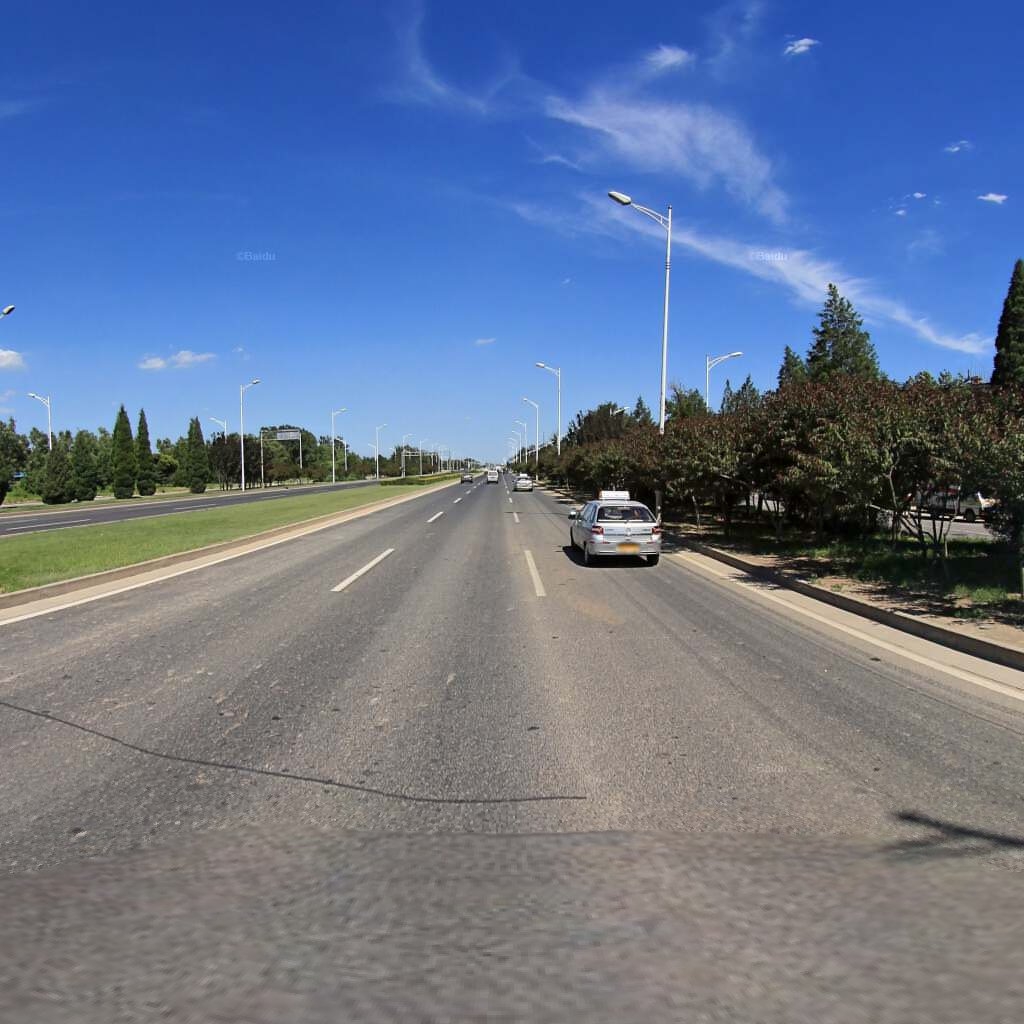
Region: Haidian
Road damage annotations: transverse patch